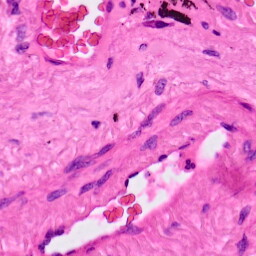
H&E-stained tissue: Lung